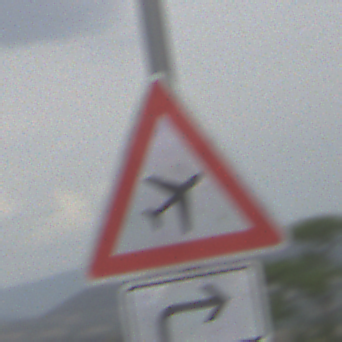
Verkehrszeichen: FlugbetriebLinks
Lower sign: RichtungsangabeDurchPfeile5
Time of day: Midday
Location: Outdoor (Nature)
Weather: PartlyCloudy
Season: NotSpecified
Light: Natural